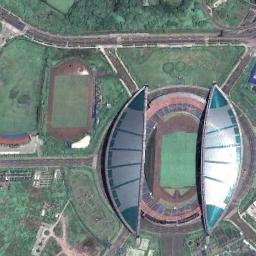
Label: stadium